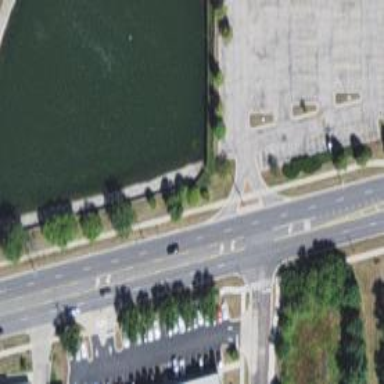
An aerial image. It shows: Footway located on traffic island.